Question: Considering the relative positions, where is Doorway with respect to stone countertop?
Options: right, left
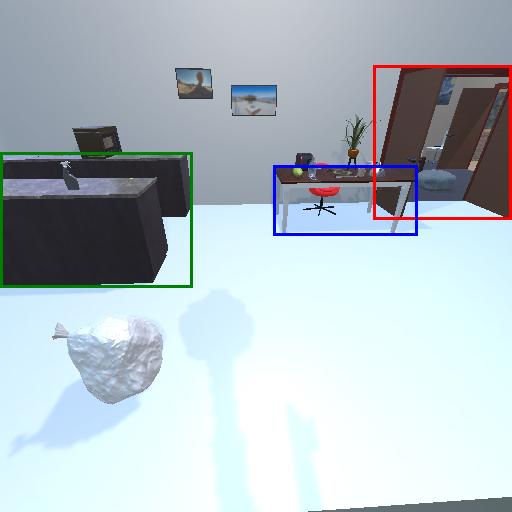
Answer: right